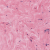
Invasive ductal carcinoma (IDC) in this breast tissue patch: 0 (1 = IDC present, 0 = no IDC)